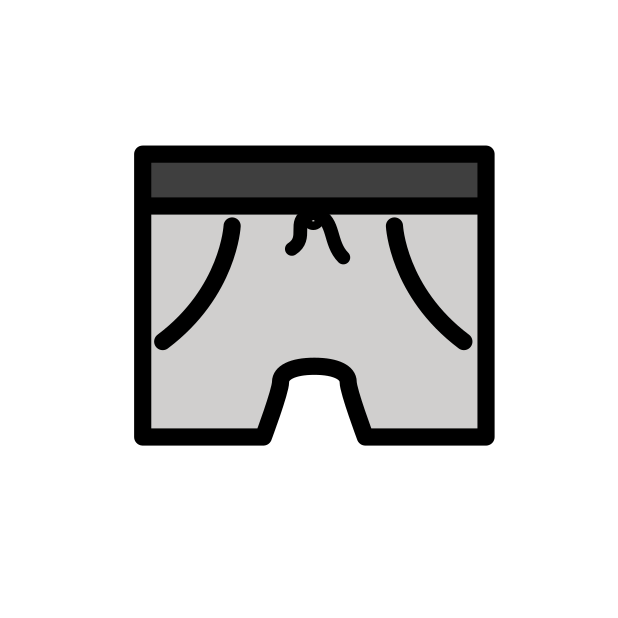
shorts